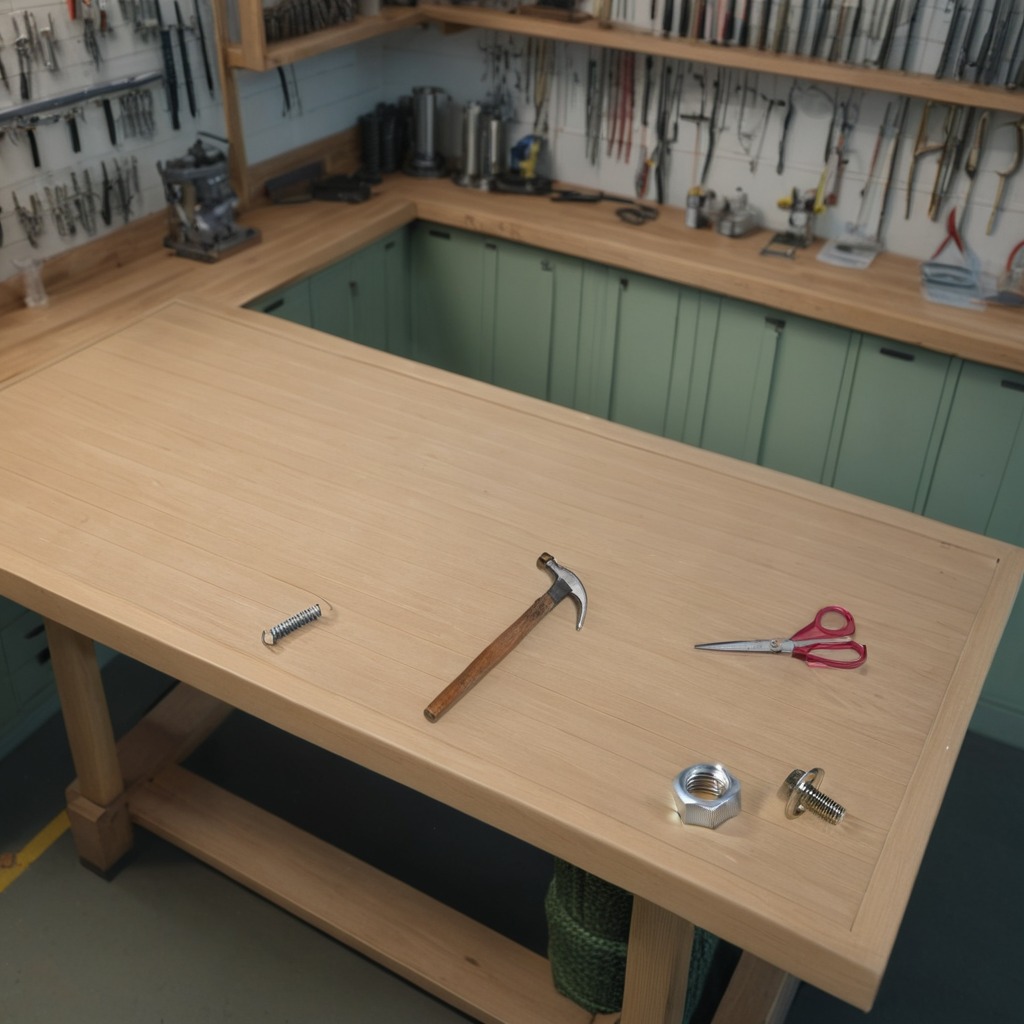
A metal machine screw, a hammer, a coiled metal spring, a metal nut, and a pair of scissors are lying on the workbench.